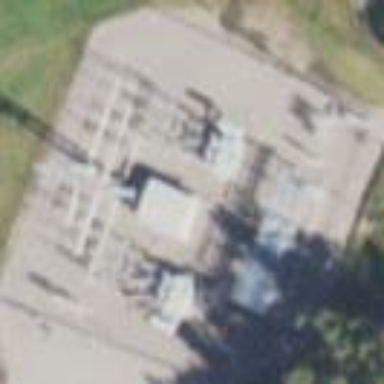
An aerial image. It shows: Distribution-level outdoor power substation surrounded by chain link fence.